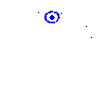
Particle: pion